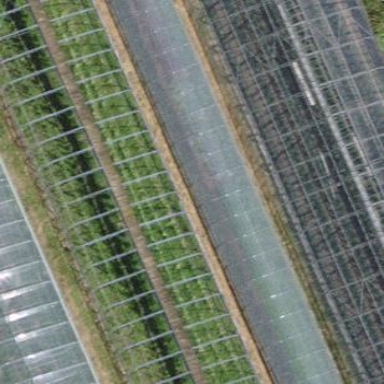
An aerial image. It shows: Greenhouse.